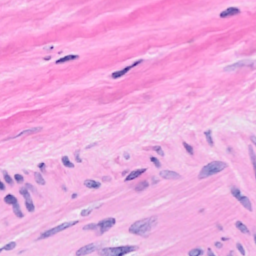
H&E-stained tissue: Breast